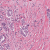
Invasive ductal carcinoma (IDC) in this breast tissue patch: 1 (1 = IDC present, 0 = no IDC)